Aerial crown-view tile of a tropical tree (Barro Colorado Island, Panama), acquired 20240813:
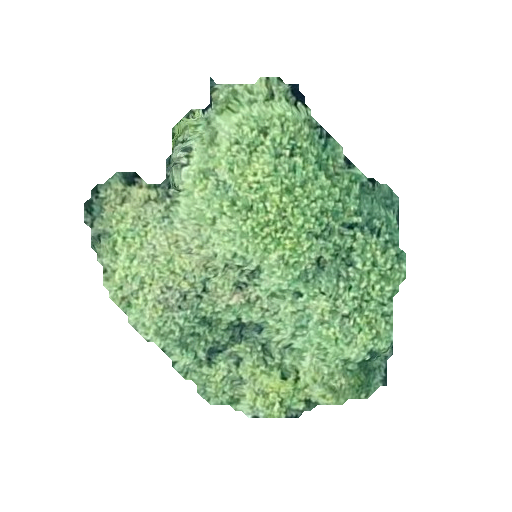
Species: Ficus yoponensis
GBIF accepted scientific name: Ficus yoponensis
Crown area: 112.205 m²